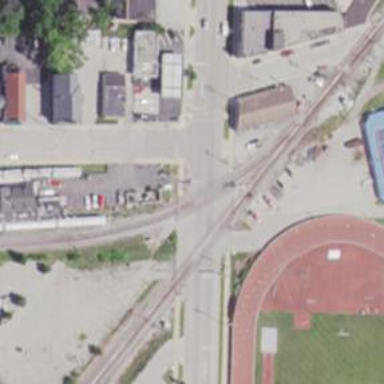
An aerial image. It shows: Crossing for the railway.